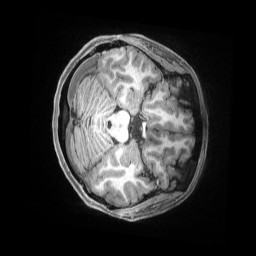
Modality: T1w
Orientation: axial
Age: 25
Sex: female
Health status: ill
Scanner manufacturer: siemens
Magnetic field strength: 3 T
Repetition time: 2.5 s
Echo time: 0.00181 s